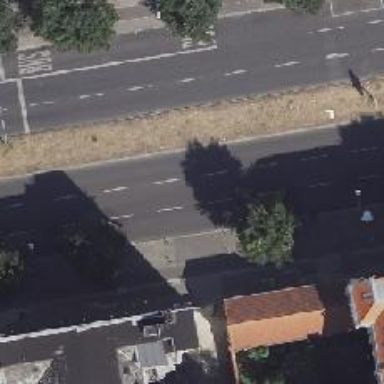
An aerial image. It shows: Secondary road with asphalt surface. It has lane markings and is dual carriageway.